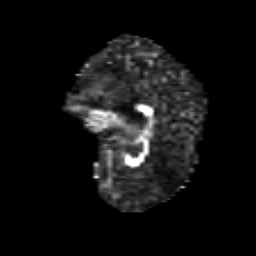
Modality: FA
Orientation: sagittal
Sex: female
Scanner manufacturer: siemens
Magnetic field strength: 3 T
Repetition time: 5 s
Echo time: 0.071 s